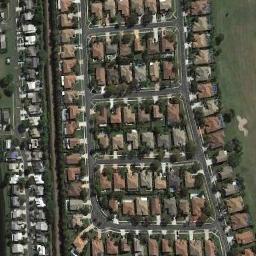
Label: dense_residential